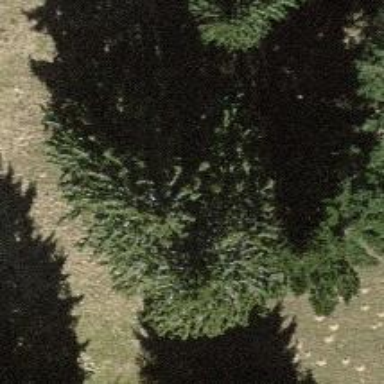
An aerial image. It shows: Single tag "natural: tree."